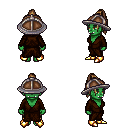
a pixel art fantasy rpg character, female body template, orc, green skin, brown robe, gold greaves, blonde long topknot hairstyle, chain helm, gold boots, four views (front, back, left, right), 2x2 character sprite sheet, small pixel art, hard edges, no anti-aliasing